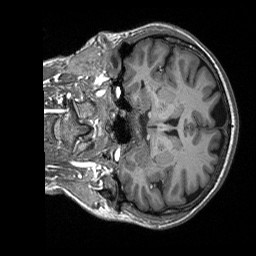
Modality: T1w
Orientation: coronal
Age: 49
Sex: female
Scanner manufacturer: siemens
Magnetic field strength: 3 T
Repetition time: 2.4 s
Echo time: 0.00226 s